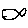
Label: fish